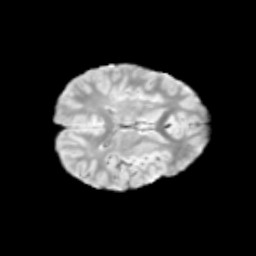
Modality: T2w
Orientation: axial
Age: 9
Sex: male
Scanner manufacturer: siemens
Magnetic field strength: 3 T
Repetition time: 3.8 s
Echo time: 0.07 s